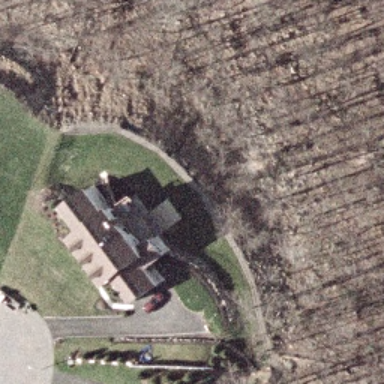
A villa is surrounded by lawn in the sparse residential area .